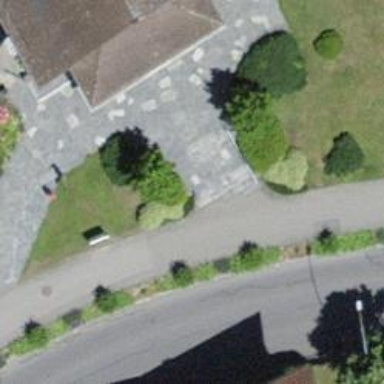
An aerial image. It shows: Paved steps.